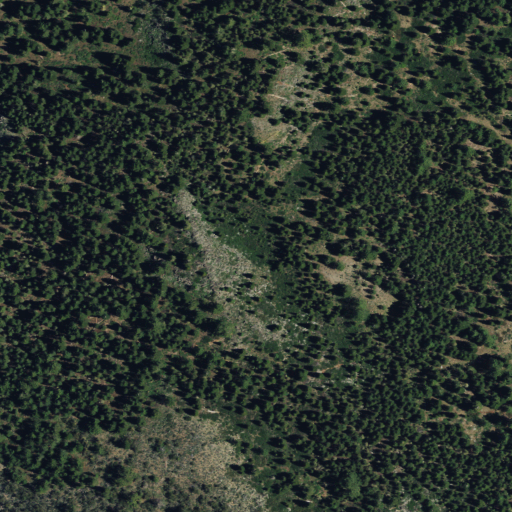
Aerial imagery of mountain in California named Crocker Mountain containing evergreen forest and shrub